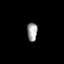
Tissue: prostate
Cell type: Myeloid cells
Senescence score: 0.7103
Nuclear area (px): 185
Mean DAPI intensity: 161.73